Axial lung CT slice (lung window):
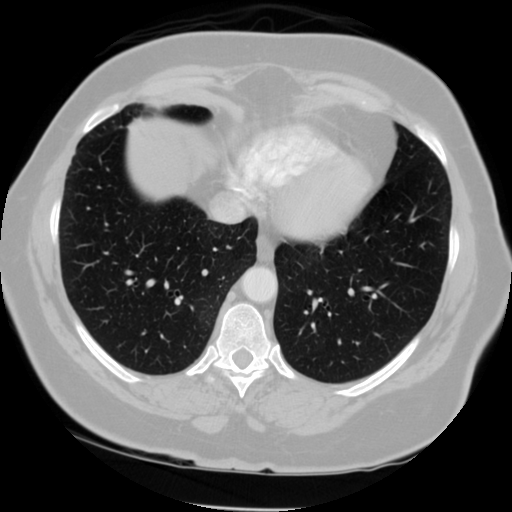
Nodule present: no